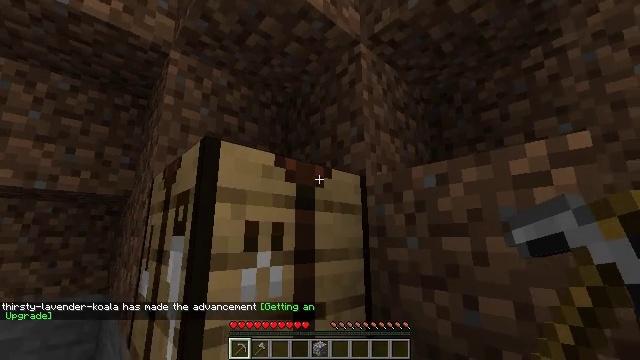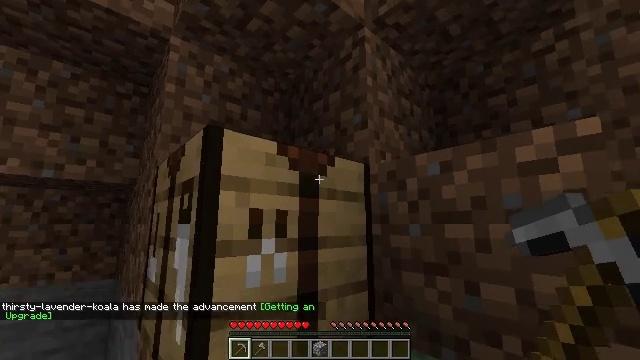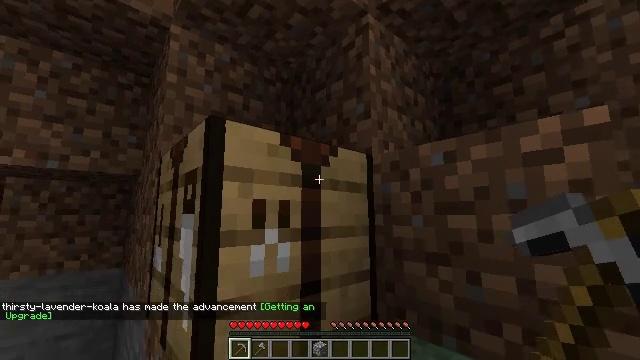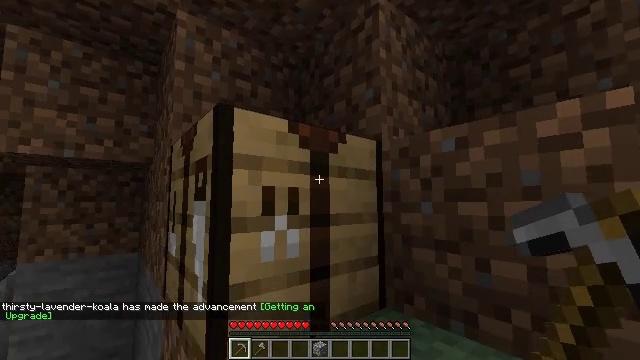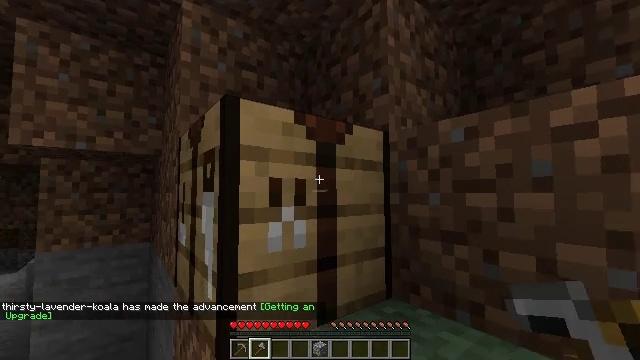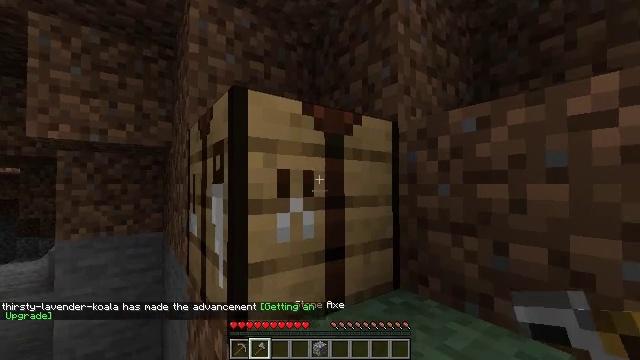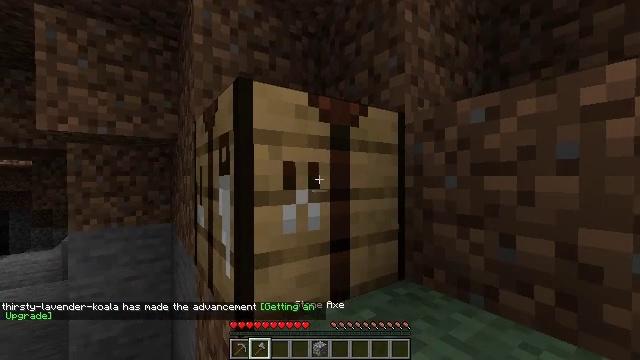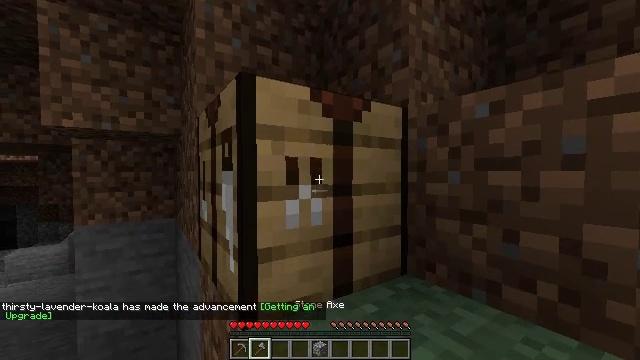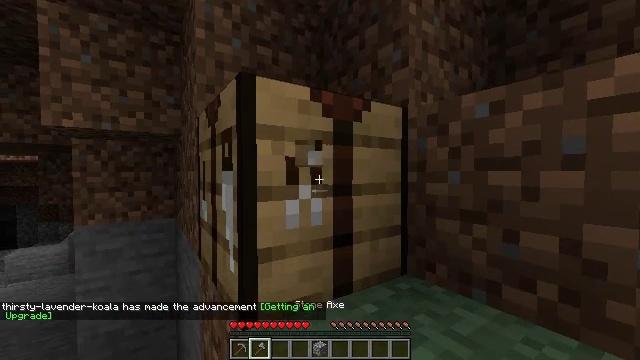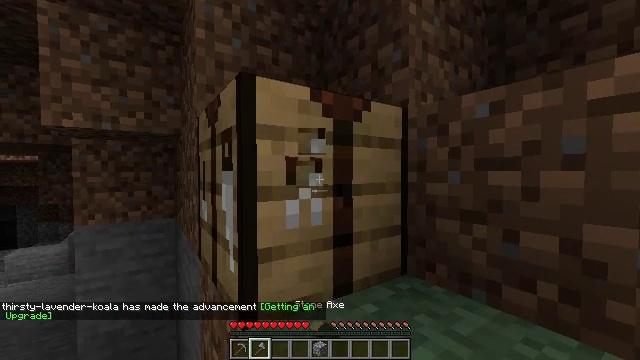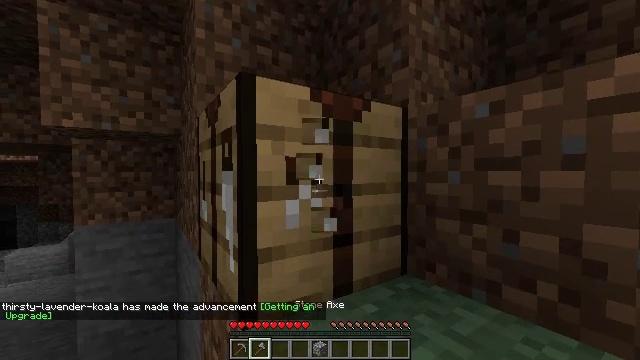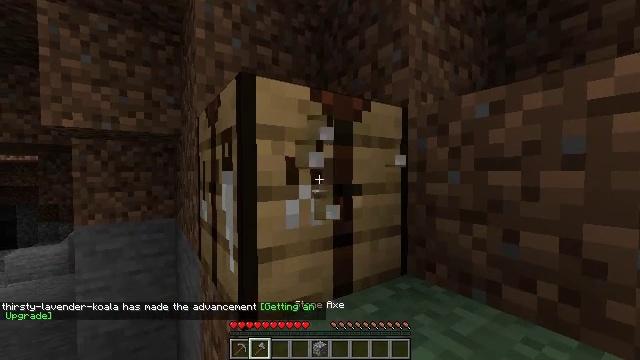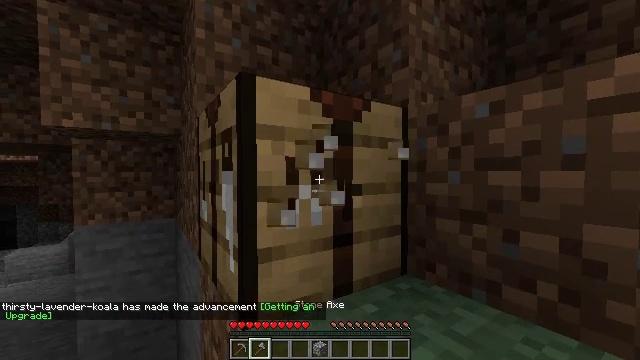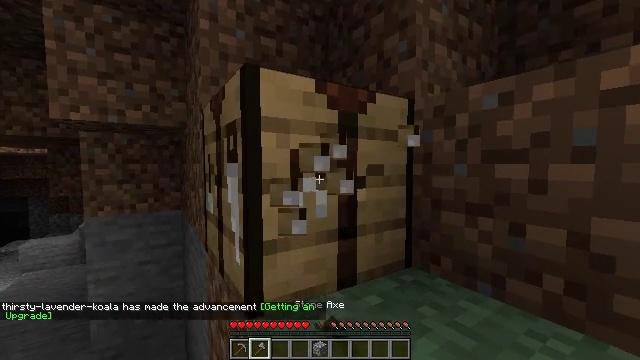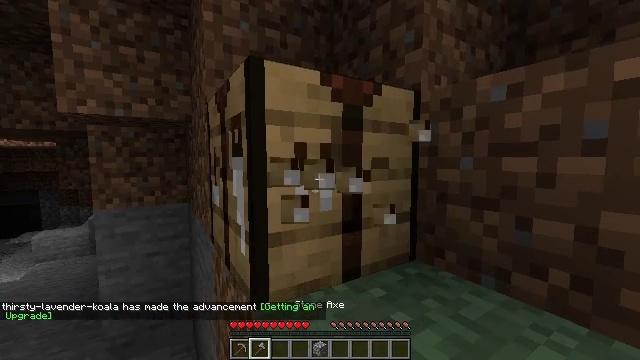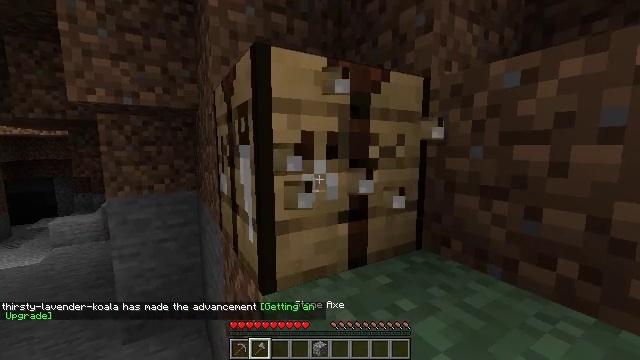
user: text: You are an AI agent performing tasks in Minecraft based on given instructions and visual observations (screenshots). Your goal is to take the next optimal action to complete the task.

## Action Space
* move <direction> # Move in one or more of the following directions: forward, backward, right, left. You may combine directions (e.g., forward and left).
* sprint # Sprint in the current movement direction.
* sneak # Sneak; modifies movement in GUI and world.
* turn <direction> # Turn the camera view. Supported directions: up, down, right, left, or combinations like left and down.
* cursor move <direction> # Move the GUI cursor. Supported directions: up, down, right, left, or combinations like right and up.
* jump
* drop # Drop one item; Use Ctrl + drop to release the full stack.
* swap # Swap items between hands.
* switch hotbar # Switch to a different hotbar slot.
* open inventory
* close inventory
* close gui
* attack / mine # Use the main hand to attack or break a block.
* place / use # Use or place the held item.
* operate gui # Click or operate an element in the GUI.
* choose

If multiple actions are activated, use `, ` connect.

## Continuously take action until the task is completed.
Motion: motion action
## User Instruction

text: Get the crafting table into the inventory.
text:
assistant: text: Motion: turn down
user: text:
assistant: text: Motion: turn down
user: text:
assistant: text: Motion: turn left and down
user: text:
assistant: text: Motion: turn left and down, switch to hotbar 2
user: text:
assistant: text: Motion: turn left and down, switch to hotbar 2
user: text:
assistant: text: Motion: turn left and down, switch to hotbar 2
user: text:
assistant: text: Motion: turn down
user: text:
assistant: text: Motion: attack / mine
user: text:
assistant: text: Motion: attack / mine
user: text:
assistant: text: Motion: attack / mine
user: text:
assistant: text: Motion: attack / mine
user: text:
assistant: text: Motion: attack / mine
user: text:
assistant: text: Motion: turn left and down, attack / mine
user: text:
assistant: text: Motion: turn left and down, attack / mine
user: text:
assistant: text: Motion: turn left and down, attack / mine
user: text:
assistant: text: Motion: turn down, attack / mine
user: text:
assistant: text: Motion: attack / mine
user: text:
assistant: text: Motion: attack / mine
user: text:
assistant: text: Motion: attack / mine
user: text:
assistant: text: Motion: attack / mine
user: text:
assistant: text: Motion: attack / mine
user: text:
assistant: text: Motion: attack / mine
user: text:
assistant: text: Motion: attack / mine
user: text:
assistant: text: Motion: attack / mine
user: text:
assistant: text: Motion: attack / mine
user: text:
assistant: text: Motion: attack / mine
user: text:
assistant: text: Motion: attack / mine
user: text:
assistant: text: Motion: attack / mine
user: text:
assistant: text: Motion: attack / mine
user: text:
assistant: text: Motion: attack / mine